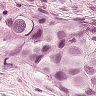
Metastatic tissue present: yes